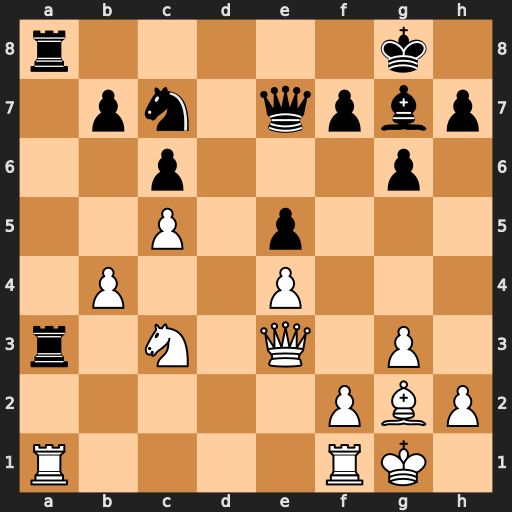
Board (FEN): r5k1/1pn1qpbp/2p3p1/2P1p3/1P2P3/r1N1Q1P1/5PBP/R4RK1
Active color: w
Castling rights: -
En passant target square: -
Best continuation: Rxa3 Rxa3 Nd5 cxd5 Qxa3